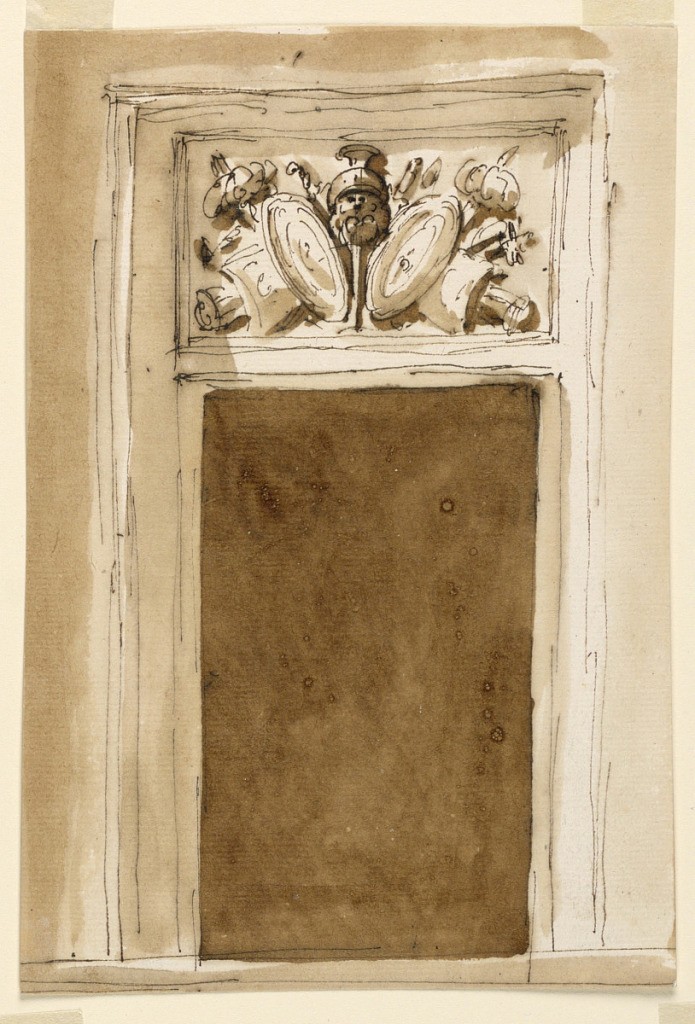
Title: Design for an Overdoor
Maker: Giuseppe Barberi, Italian, 1746–1809
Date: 1746–1809
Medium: Pen and brown ink, brush and brown wash on off-white laid paper, lined
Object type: Drawing
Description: The door is plainly framed. The overdoor is a panel with the representation of a trophy of weapons. The doorcase consists of a curved, molded frame. Usual background.